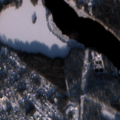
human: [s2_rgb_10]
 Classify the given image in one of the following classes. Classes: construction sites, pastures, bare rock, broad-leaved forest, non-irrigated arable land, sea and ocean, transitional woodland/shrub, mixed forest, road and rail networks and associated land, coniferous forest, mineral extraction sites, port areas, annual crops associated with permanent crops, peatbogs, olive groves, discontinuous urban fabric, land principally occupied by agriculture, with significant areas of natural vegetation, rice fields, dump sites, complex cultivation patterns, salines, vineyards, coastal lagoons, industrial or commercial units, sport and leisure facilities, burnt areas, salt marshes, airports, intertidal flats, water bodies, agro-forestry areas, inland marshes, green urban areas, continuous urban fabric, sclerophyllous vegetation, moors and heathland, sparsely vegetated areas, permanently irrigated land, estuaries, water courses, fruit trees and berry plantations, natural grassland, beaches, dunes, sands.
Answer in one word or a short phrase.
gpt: discontinuous urban fabric, coniferous forest, mixed forest, transitional woodland/shrub, water courses, water bodies